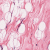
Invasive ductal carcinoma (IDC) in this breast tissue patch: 0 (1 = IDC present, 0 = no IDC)